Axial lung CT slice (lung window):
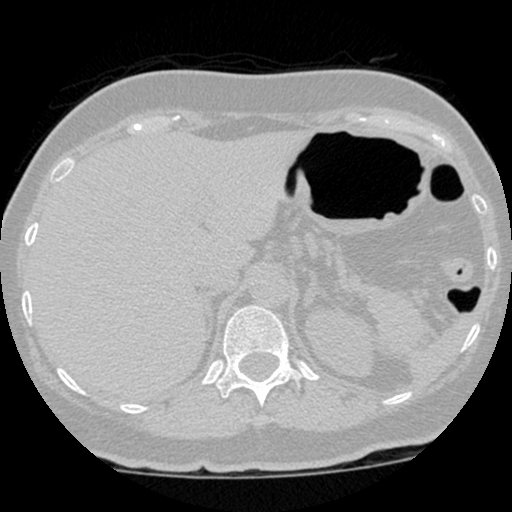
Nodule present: no